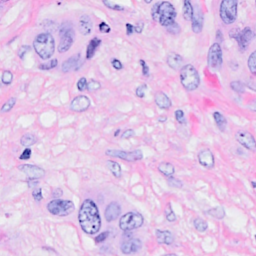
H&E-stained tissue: Breast